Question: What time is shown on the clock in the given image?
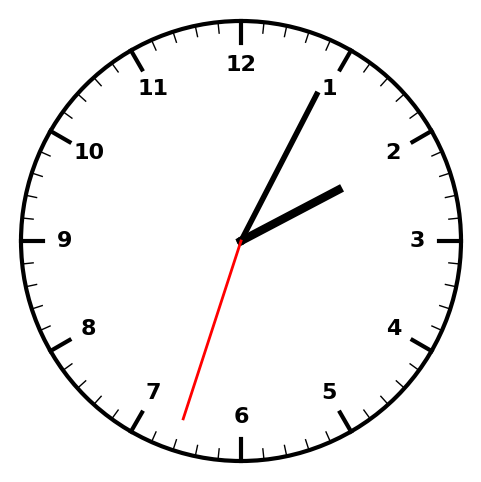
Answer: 02:04:33